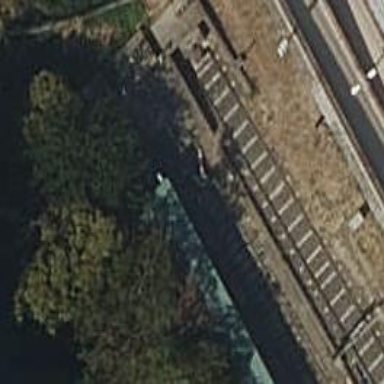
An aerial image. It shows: Railway buffer stop.